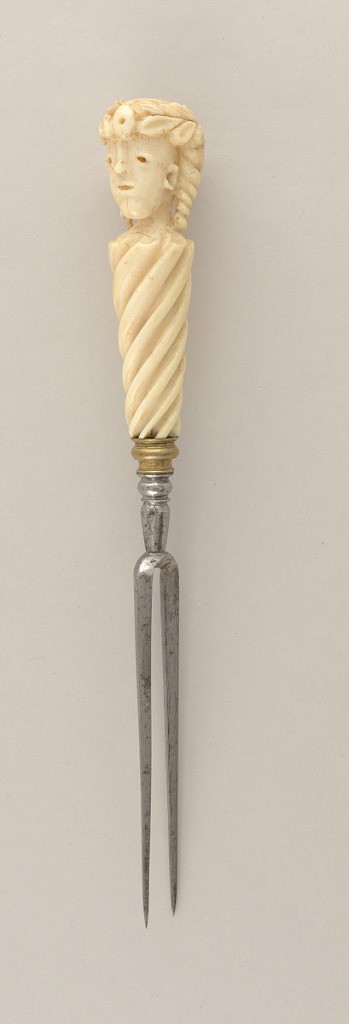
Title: Fork
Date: ca. 1675–1700
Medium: ivory, steel, brass
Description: Two-tined fork with sharp ribs, baluster-shaped neck with brass ferrule. Ivory handle carved with deep upward spirals, surmounted by a female head with olive wreath with spiral-rolled hair.